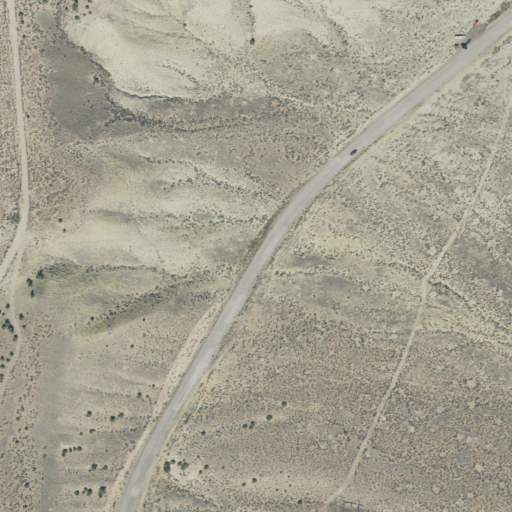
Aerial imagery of mountain in Utah named Buckskin Hills containing shrub, open development, low intensity development, grassland, and barren land